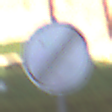
Verkehrszeichen: EndeSaemtlicherBegrenzungen
Umgebung: Outdoor, Urban
Tageszeit: SunriseSunset
Wetter: PartlyCloudy
Licht: Natural
Jahreszeit: NotSpecified
Kontrast: LowContrast